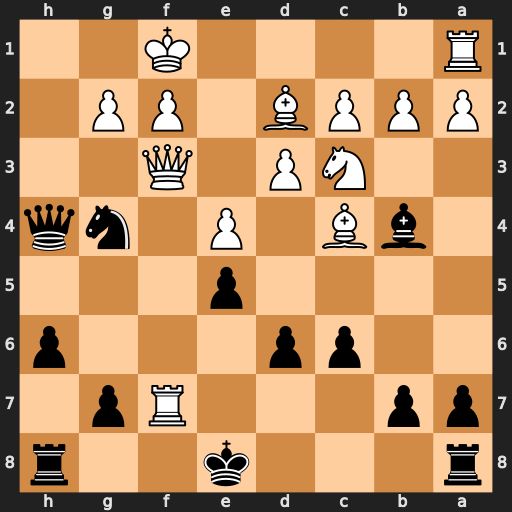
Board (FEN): r3k2r/pp3Rp1/2pp3p/4p3/1bB1P1nq/2NP1Q2/PPPB1PP1/R4K2
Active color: b
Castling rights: kq
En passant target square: -
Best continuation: Nh2+ Ke2 Nxf3